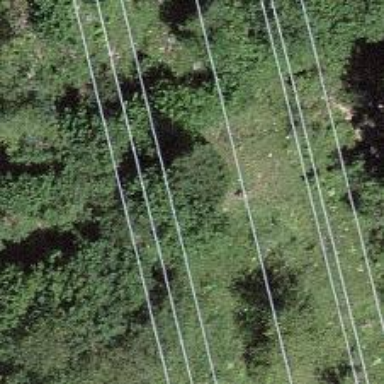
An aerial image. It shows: Power line in the image.